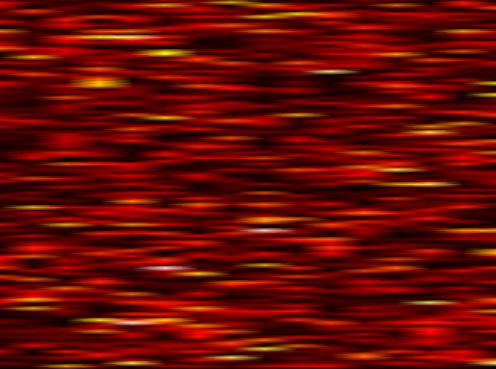
Label: FBMC